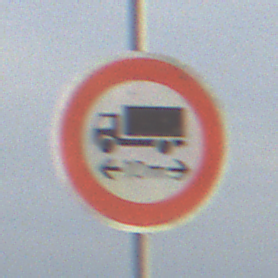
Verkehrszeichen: TatsaechlicheLaenge
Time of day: MorningAfternoon
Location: Outdoor (Suburban)
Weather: PartlyCloudy
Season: NotSpecified
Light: Natural